Question: We need to support high precision for certain numbers (interest rates) in an application, but we'd still like to show them rounded to 4 decimal places by default.
So, in a table, some cells contain rates in a 'TextField<BigDecimal>' where user can enter a value with any precision, but which shows the value with 4 decimal points. This is done with a custom BigDecimal converter (<URL>.
We also have a simple tooltip (title attribute) in place, showing the exact value (when I say "exact", there's of course some upper limit to the scale, currently 16):

These fields have "onblur" AjaxFormComponentUpdatingBehavior, which causes changed value to be immediately saved and the rest of the table updated.
Now, there are two problems:
1. If user clicks the field, then clicks somewhere else, the rounded (4 decimal) value gets updated in domain object & persisted without the user even realising she changed anything. I.e., the exact value gets lost.
2. Somewhat trickier: I'd like to make editing the exact value easy. I.e., when the textfield is clicked (focused), it should change to show the exact value so user can easily edit that (and not the rounded value).
As a hacky fix to #1 I changed the setter of the underlying DTO so that it doesn't actually change the value if the incoming new value is the same but with smaller scale. But I'm looking for something that solves #2 (which would automatically take care of #1 too).
'''
final TextField<BigDecimal> field;
BigDecimal interestRate = ...; // current exact value from the model object
field.add(new AjaxFormComponentUpdatingBehavior("onfocus") {
@Override
protected void onUpdate(AjaxRequestTarget target) {
// something I could do here? using e.g.
// field.setModelObject(), field.setConvertedInput()
// or field.getConverter(BigDecimal.class);
}
}
'''
Having the field, the domain object & the exact BigDecimal value at hand as in above code (executed on every update of the table), ?
? There isn't a setter for converter, but perhaps create a custom TextField subclass that allows you to change the converter on the fly...?
As last resort we could change the converter (increase setMaximumFractionDigits) so that the exact values would always be displayed (but that isn't a solution to this specific problem, it's merely sidestepping it).
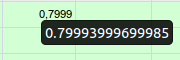
Answer: Well, I got it working eventually. Not using pure Wicket, but with a small JavaScript hack.
As mentioned in the question, I already had the exact value in the 'title' attribute of the field. So I can just copy the attribute value as the input field's value.
:
For these kinds of TextFields, add a Behavior which calls a JS function. Essential method here is <URL> '<input>' element ID that I can use in JS.
'''
private void addPreservePrecisionBehavior(final TextField<BigDecimal> field) {
field.add(new AjaxFormComponentUpdatingBehavior("onclick") {
@Override
protected void onUpdate(AjaxRequestTarget target) {
String js = String.format("copyExactValueFromTitle('%s')", field.getMarkupId());
target.appendJavascript(js);
}
});
}
'''
(in a .js file which gets loaded on the relevant Wicket page):
'''
/**
* Takes the specified input field's title and sets it as the field's value.
*
* @param elementId ID of an input element
*/
function copyExactValueFromTitle(elementId) {
if (!elementId) {
return;
}
var input = $('#' + elementId);
var exactValue = input.attr("title");
if (exactValue) {
input.val(exactValue);
}
}
'''
The with this is, at least in our case, a slight delay (maybe 200-500 ms) before the 'onUpdate()' method gets called, which makes editing the field a little less smooth. (If user changes the value quickly, that change gets overridden by the JS code.)
To minimise that annoyance, I only add the Behavior when it is really needed:
'''
if (interestRate != null && interestRate.stripTrailingZeros().scale() > 4) {
addPreservePrecisionBehavior(field);
}
'''
Feel free to post better solutions!